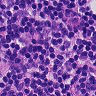
Metastatic tissue present: no